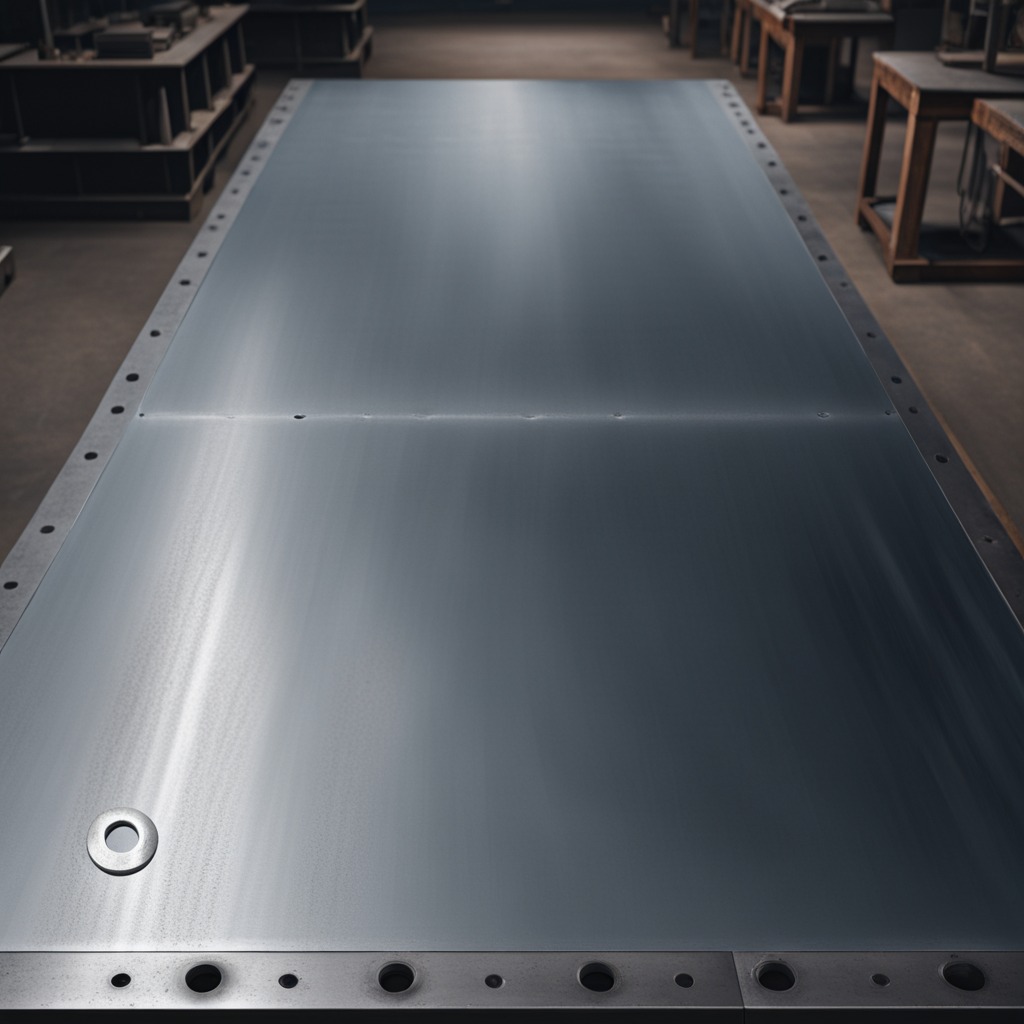
A flat metal washer lies on a cold steel table in a mining workshop.